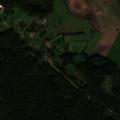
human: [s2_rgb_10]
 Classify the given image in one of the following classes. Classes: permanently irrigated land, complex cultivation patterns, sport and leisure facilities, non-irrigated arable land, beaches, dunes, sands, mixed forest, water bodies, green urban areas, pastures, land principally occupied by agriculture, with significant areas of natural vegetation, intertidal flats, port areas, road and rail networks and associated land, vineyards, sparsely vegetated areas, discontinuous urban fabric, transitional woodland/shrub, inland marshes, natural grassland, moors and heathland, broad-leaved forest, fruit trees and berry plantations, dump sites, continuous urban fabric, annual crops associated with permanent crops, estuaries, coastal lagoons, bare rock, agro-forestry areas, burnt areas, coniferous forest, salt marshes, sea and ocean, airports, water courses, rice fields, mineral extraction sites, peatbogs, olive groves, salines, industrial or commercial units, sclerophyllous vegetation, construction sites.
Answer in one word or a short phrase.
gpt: discontinuous urban fabric, non-irrigated arable land, pastures, land principally occupied by agriculture, with significant areas of natural vegetation, coniferous forest, mixed forest